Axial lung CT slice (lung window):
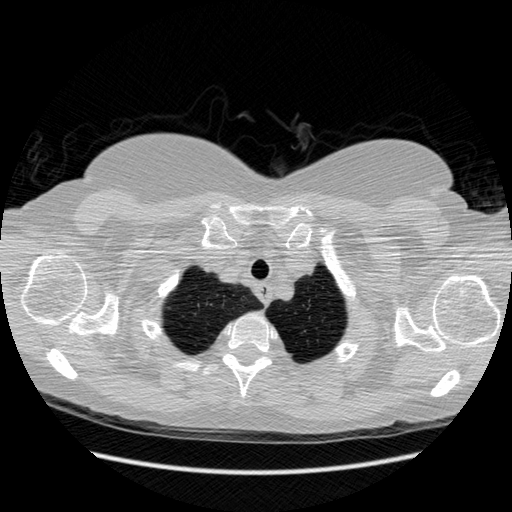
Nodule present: no